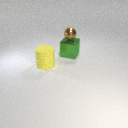
small brown metal sphere above large green metal cube